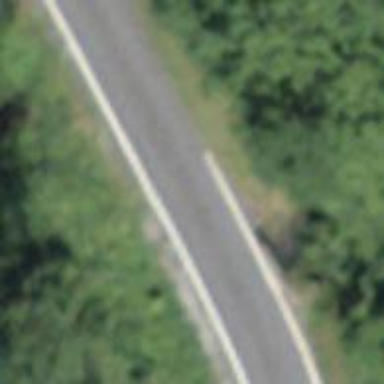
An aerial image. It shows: Unclassified road with asphalt surface.